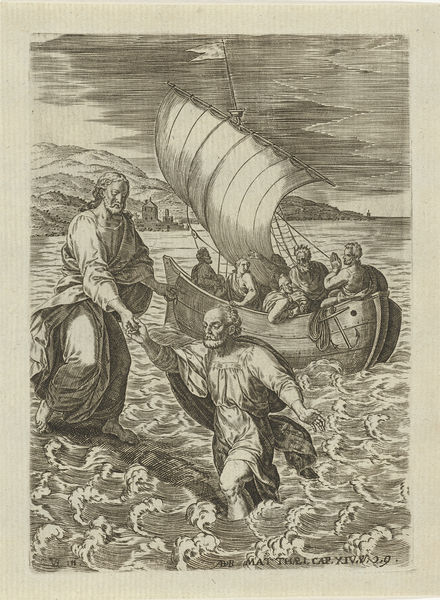
Titel: Christus en zijn leerlingen in de storm op het meer van Galilea
Künstler: Abraham de Bruyn
Standort: Amsterdam
Institution: Rijksmuseum
Schlagwörter: berg, meer, ufer, holz, männer, schwarz, hände, wind, gewänder, schiff, segel, wellen, fahne, burd, dorf, burg, druck, anker